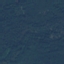
Label: Forest